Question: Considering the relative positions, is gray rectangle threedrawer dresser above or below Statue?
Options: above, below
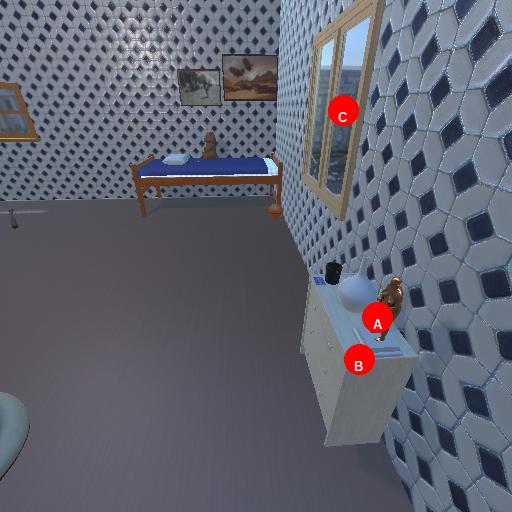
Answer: above